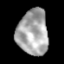
Tissue: lung
Cell type: Epithelial cells
Senescence score: 0.1549
Nuclear area (px): 1378
Mean DAPI intensity: 166.816